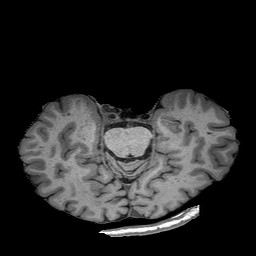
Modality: T1w
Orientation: coronal
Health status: healthy